Field crop: maize
Growth stage: 2
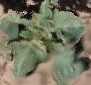
Species: datura